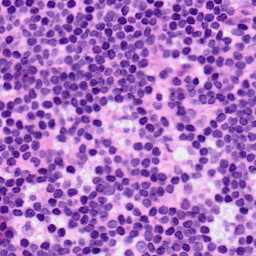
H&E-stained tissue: LymphNode